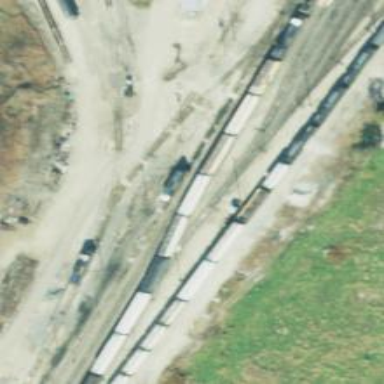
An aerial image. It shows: Abandoned railway.